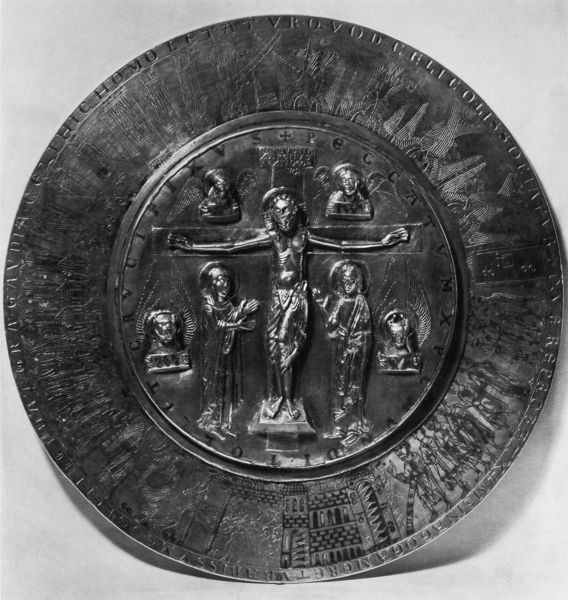
Titel: Patene zum Wiltener Kelch/Unterseite
Institution: Wien, Kunsthistorisches Museum
Schlagwörter: gott, himmel, menschen, stadt, zeichen, johannes, rahmen, teller, gold, engel, relief, schrift, mauer, rand, metall, platte, messing, waage, kreuz, text, verziert, gerechtigkeit, christus, jesus, kreuzigung, kruzifix, jünger, maria, ziseliert, prägung, münze, apostel, beschlagen, zieseliert